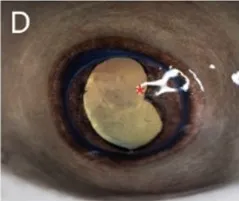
Photographs representing ophthalmic examination findings 3.75 years following monogenean ocular infestation in cownose rays (Rhinoptera bonasus).severe. Severe axial corneal fibrosis, dyscoria, early immature axial anterior cortical cataract (red arrow).
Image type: medical_photograph (other_medical_photograph)